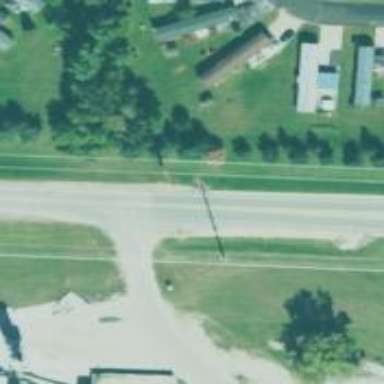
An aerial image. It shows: Power pole.